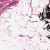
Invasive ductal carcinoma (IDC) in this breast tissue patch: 0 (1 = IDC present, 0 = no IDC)